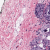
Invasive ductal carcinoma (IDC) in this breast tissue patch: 0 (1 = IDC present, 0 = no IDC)